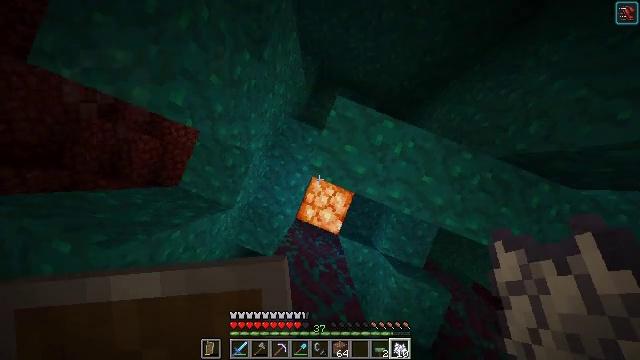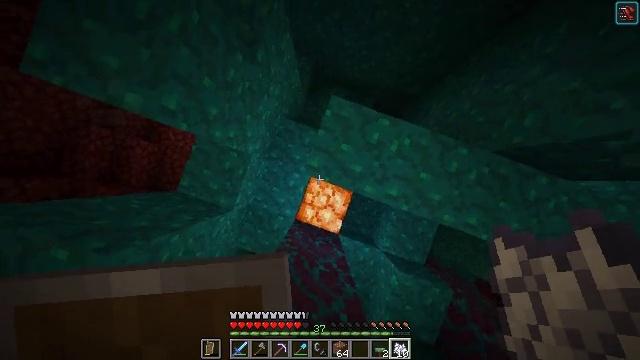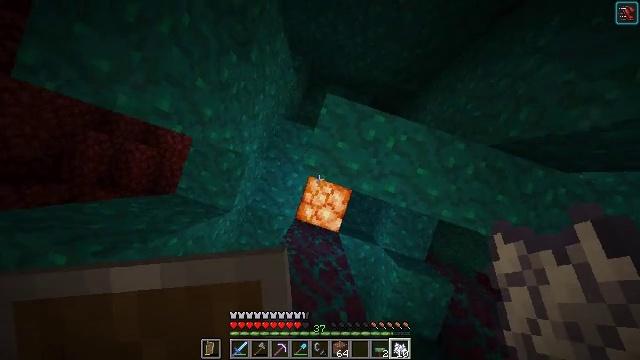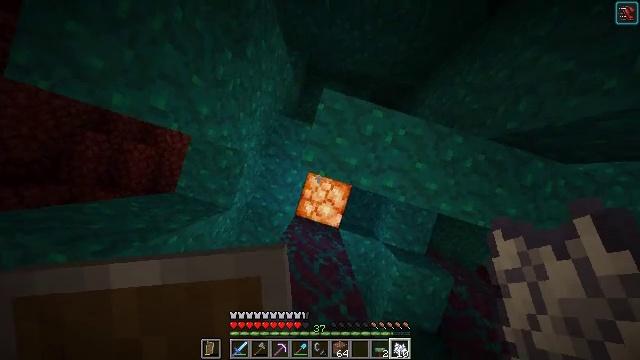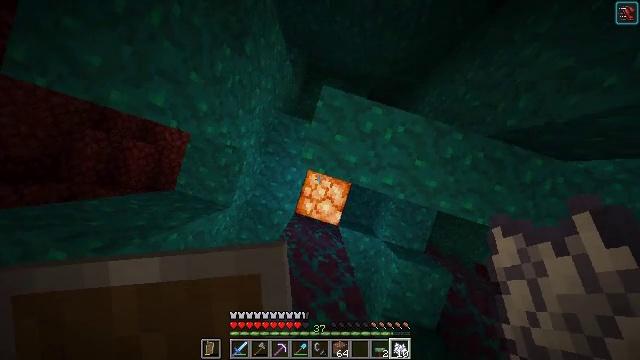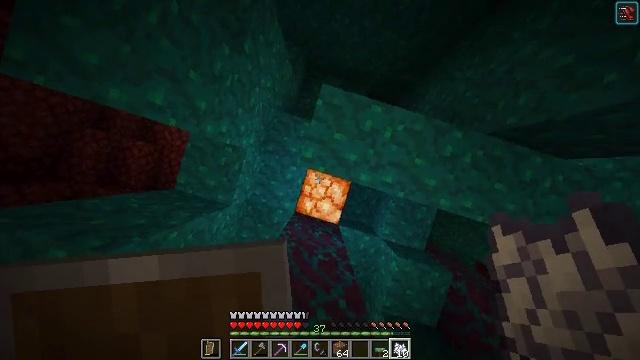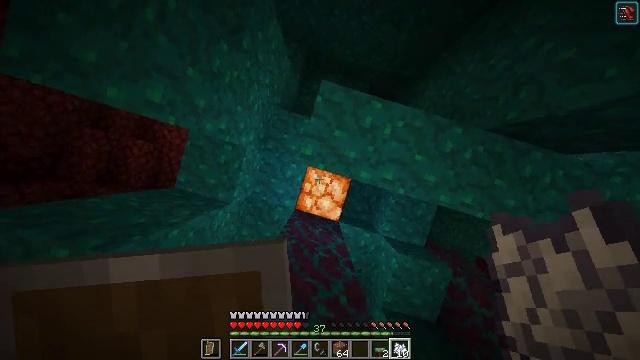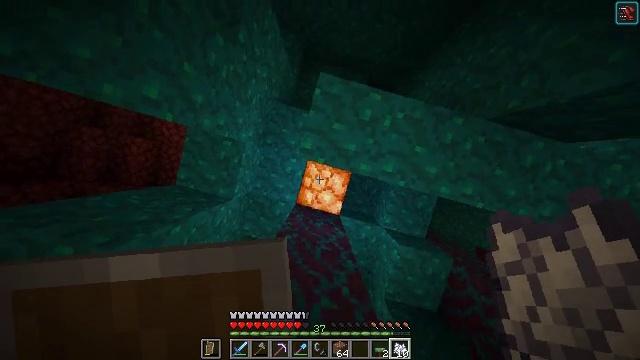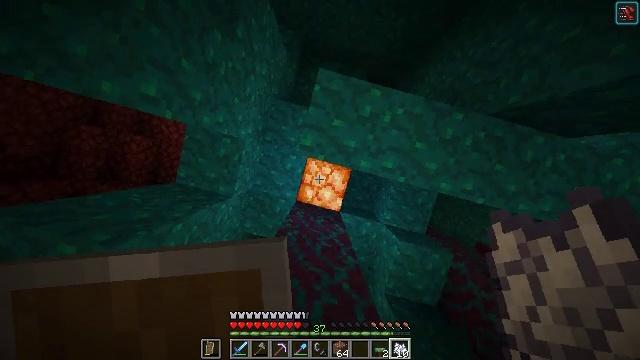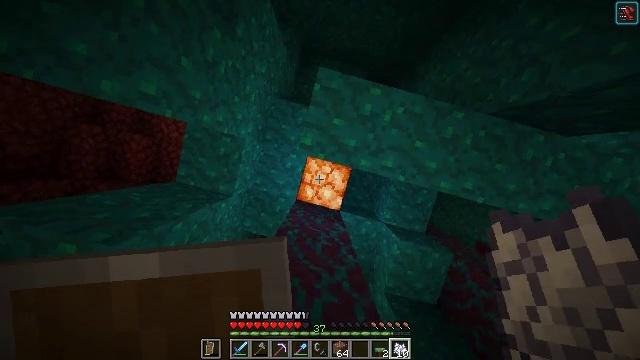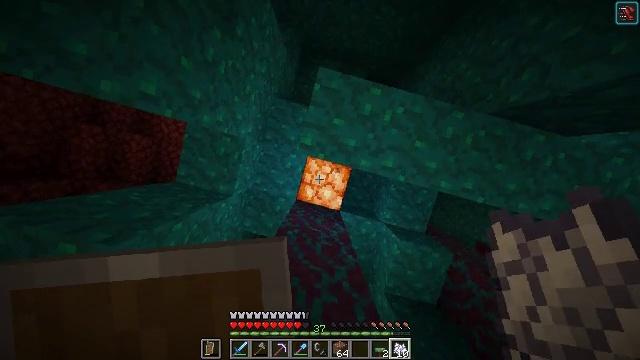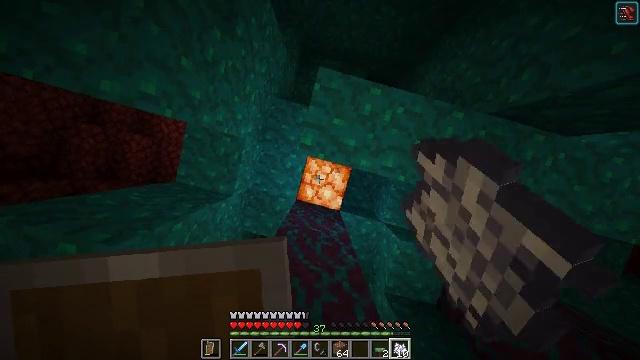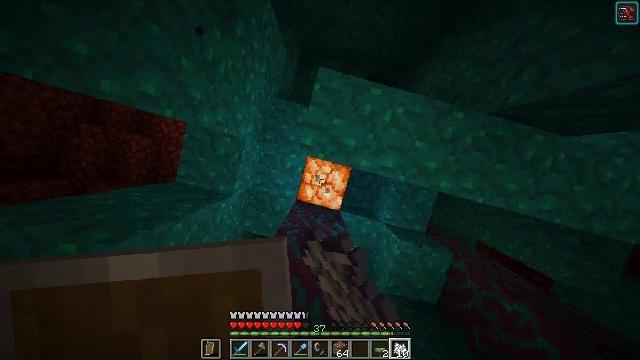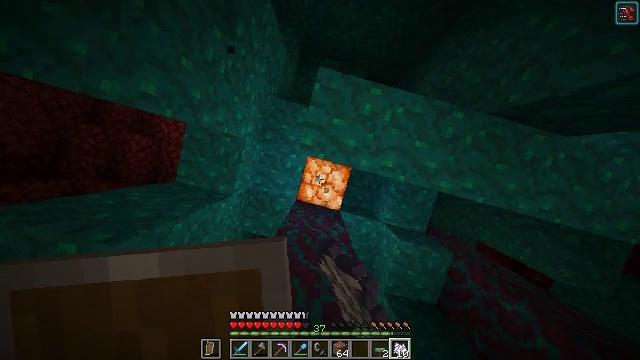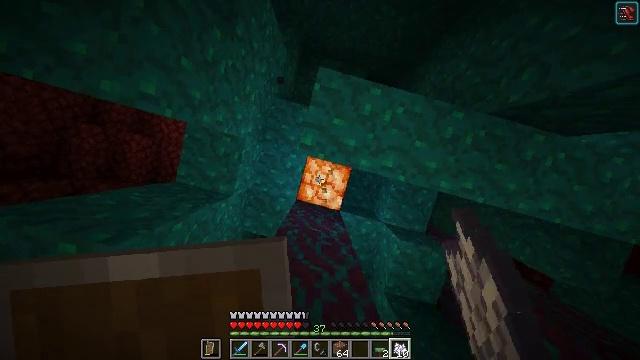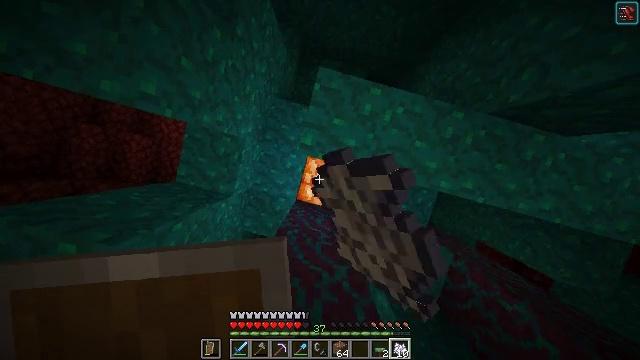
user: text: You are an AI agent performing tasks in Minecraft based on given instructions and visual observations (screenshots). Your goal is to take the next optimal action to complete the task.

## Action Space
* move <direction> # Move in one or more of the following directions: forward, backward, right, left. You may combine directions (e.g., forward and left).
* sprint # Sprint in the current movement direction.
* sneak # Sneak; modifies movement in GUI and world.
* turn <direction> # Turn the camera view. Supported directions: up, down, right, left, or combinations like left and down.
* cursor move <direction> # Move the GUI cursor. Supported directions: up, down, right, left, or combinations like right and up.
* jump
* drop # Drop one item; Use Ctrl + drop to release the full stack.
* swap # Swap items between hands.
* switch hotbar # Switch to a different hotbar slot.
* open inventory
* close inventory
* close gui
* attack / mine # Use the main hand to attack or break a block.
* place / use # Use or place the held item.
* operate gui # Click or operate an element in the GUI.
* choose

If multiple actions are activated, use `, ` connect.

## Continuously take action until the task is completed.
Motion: motion action
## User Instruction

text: Mine the shroomlight block.
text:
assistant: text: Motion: turn left
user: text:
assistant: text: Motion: turn left
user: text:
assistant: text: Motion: turn left and down
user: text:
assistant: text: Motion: no_op
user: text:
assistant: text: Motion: no_op
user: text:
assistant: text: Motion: no_op
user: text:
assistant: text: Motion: turn left and down
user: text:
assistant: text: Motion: no_op
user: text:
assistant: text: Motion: no_op
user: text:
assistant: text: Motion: attack / mine
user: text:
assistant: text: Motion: attack / mine
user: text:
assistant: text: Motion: attack / mine
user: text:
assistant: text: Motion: attack / mine
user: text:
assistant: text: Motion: attack / mine
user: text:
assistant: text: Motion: attack / mine
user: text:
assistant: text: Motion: attack / mine
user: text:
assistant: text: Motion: attack / mine
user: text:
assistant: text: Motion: attack / mine
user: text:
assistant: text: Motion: turn left, attack / mine
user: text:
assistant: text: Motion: turn left and up, attack / mine
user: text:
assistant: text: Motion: attack / mine
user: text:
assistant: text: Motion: attack / mine
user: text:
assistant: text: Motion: attack / mine
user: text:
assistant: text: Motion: attack / mine
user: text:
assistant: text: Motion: turn down, attack / mine
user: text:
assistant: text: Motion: attack / mine
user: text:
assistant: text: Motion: attack / mine
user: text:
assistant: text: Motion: attack / mine
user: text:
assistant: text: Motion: attack / mine
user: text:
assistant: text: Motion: attack / mine